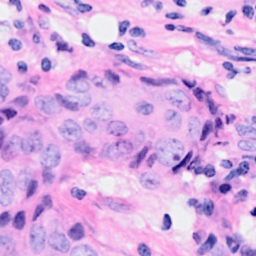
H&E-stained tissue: Breast